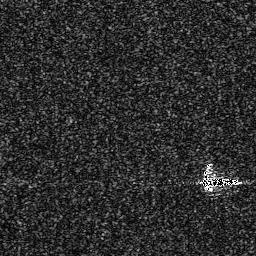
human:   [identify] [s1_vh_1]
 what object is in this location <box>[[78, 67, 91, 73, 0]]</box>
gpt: <ref>1 small ship at the bottom right</ref>